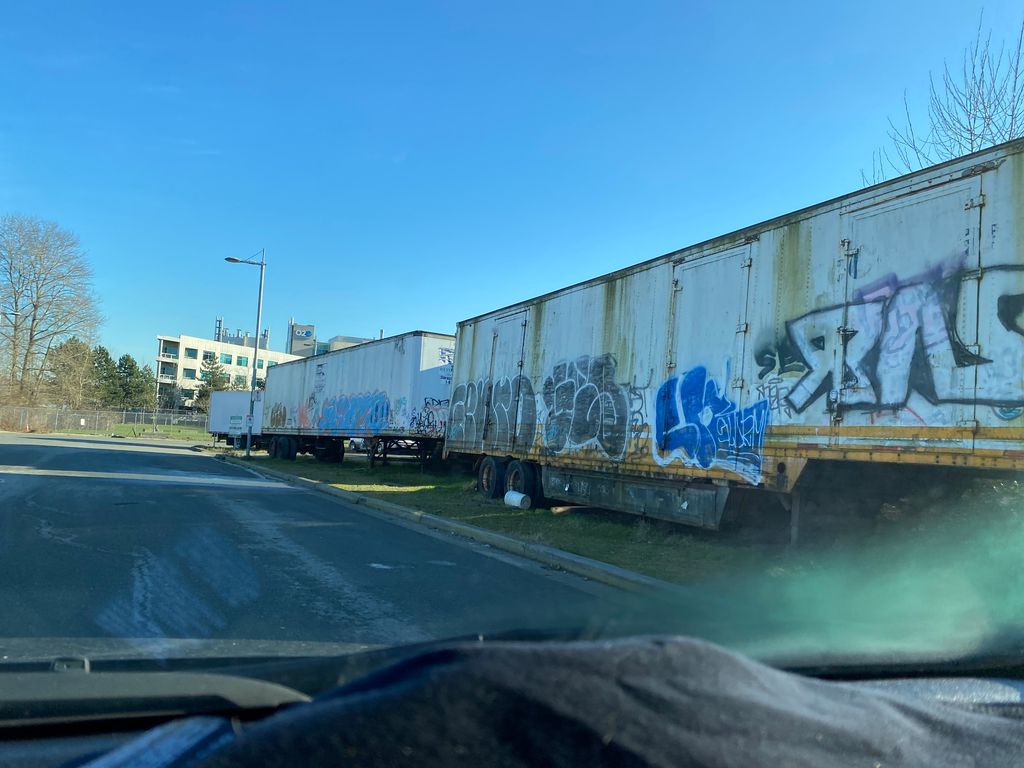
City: vancouver